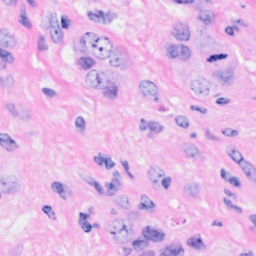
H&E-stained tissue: Breast